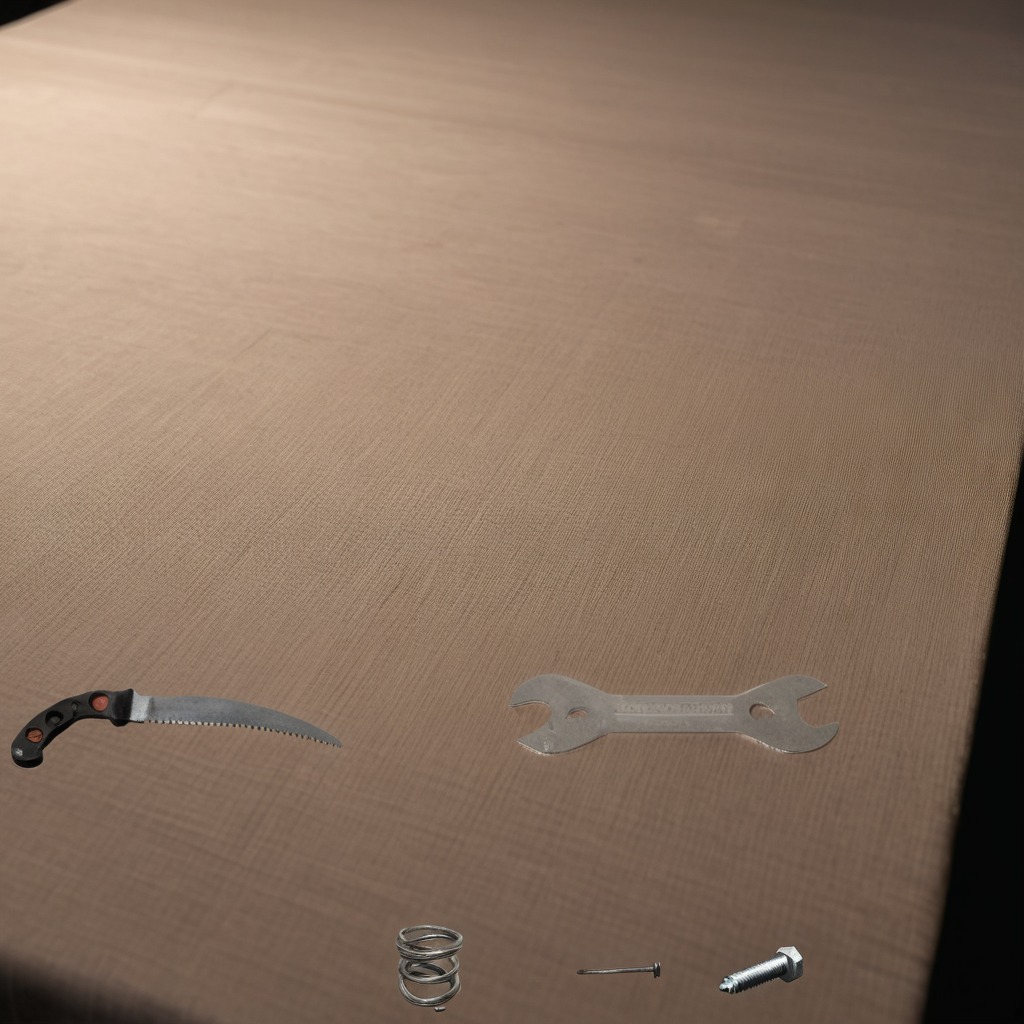
A machine screw, an iron nail, a coiled metal spring, a hand saw, and a wrench are lying on the wooden table.